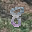
Label: 8